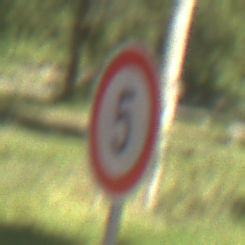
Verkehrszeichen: Geschwindigkeit5
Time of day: Midday
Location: Outdoor (RoadRail)
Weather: Clear
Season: NotSpecified
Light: Natural